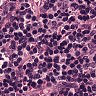
Metastatic tissue present: no